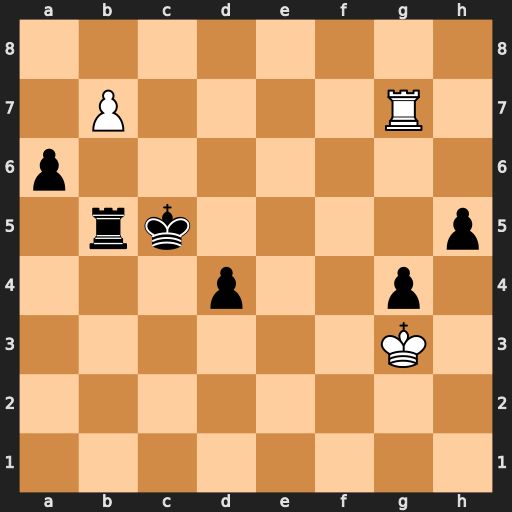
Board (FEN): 8/1P4R1/p7/1rk4p/3p2p1/6K1/8/8
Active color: w
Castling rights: -
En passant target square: -
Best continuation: Rg5+ Kc4 Rxb5